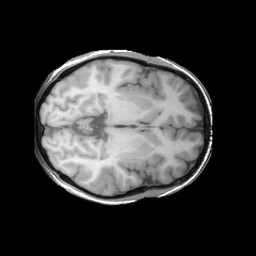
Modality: T1w
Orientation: axial
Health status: ill
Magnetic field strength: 3 T